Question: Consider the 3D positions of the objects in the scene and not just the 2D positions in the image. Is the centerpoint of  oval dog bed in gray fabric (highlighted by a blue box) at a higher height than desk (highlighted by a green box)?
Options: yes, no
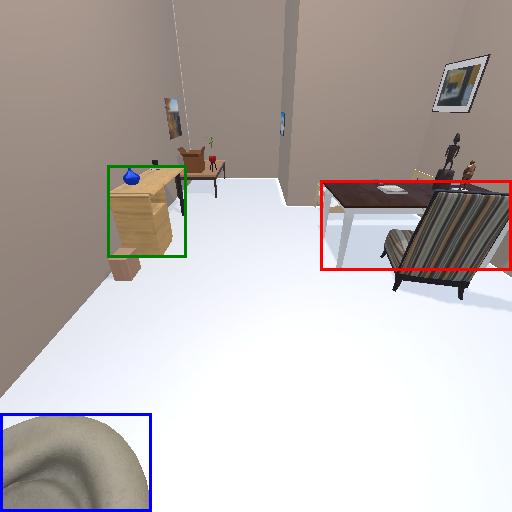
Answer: yes